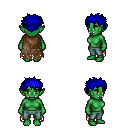
a pixel art fantasy rpg character, female body template, orc, green skin, brown tattered cape, teal pants, blue bedhead hairstyle, four views (front, back, left, right), 2x2 character sprite sheet, small pixel art, hard edges, no anti-aliasing